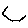
Label: hexagon